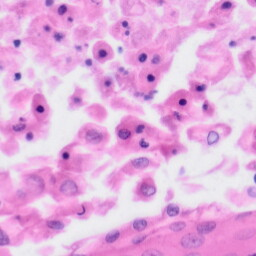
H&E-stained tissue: Tonsil